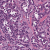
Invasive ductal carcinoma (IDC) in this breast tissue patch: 1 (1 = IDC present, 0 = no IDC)